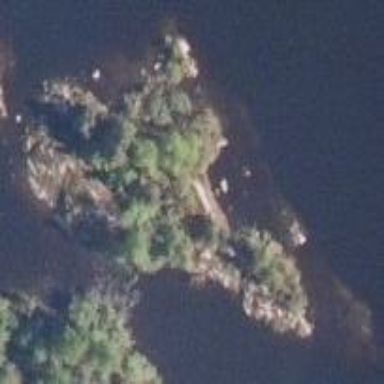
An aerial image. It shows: Islet.